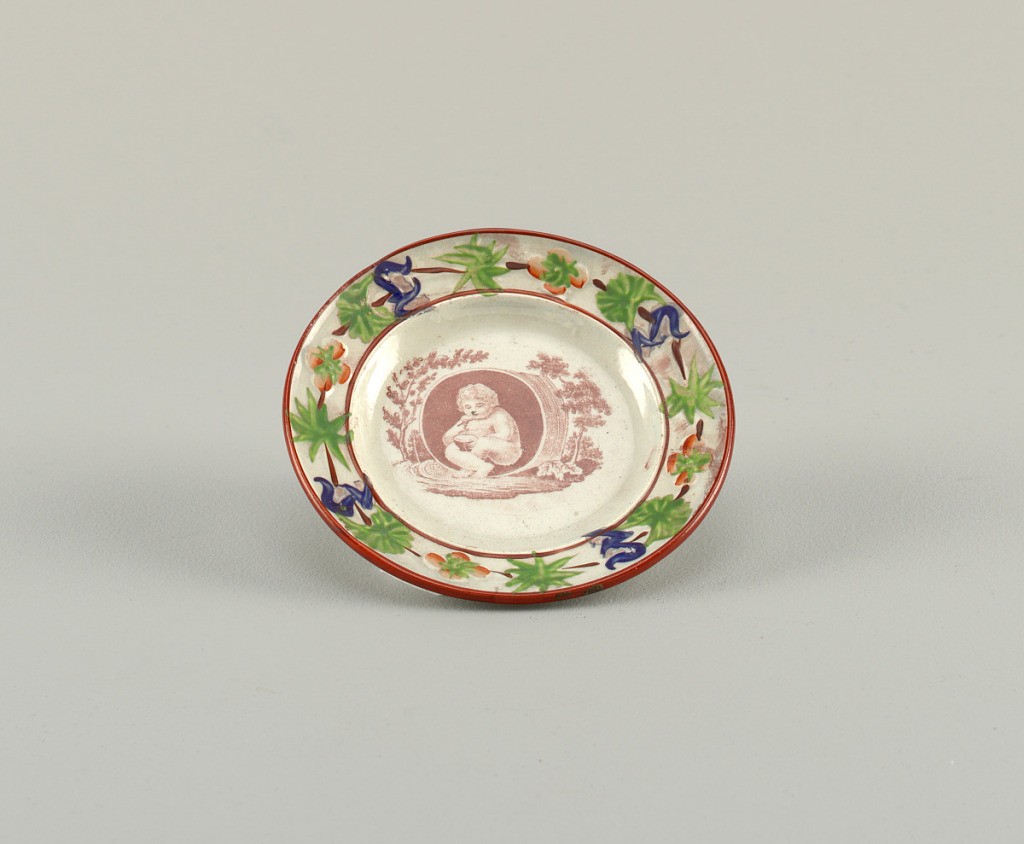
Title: Butter plate
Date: mid- 19th century
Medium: Molded tin-glazed earthenware, transfer-printed decoration, overglaze decoration
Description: Marli decorated with relief flowers, painted in overglaze colors between red lines. In center, sepia transfer print of child Diogenes in barrel.